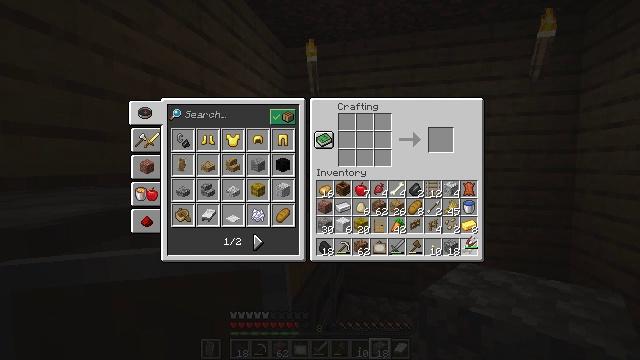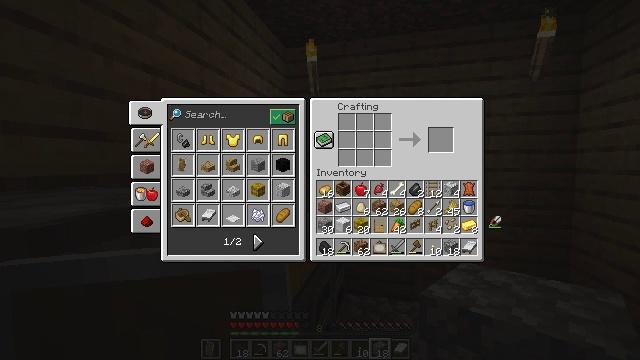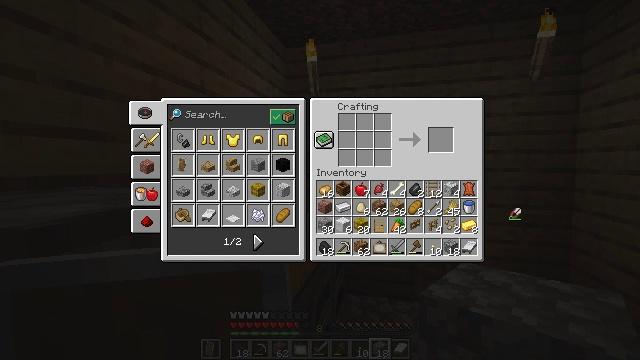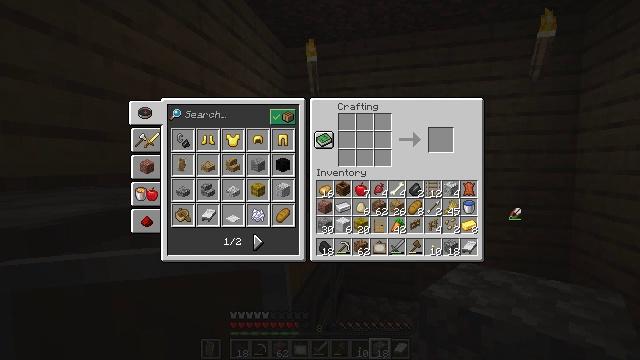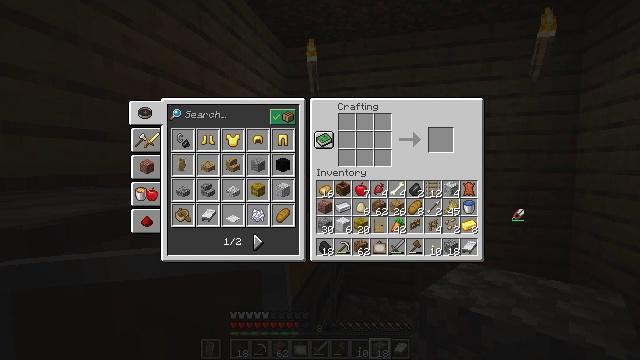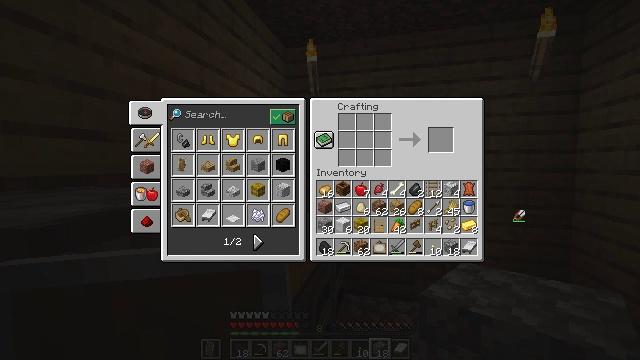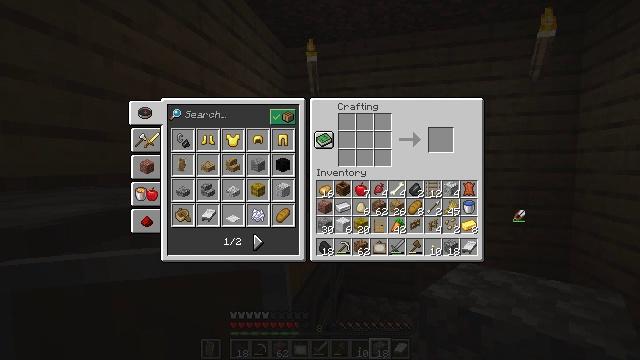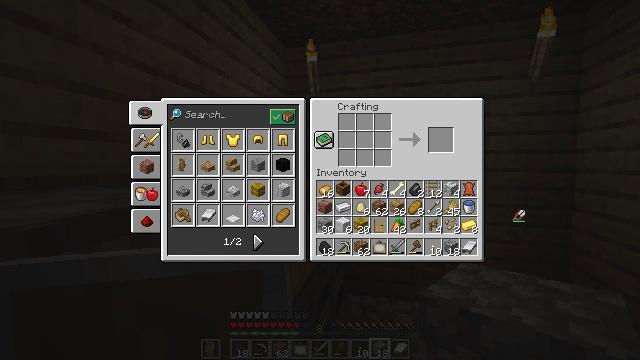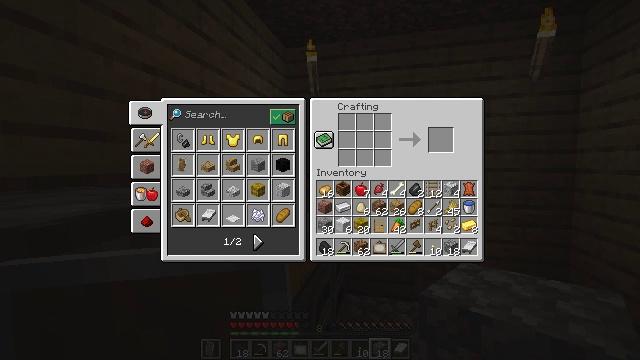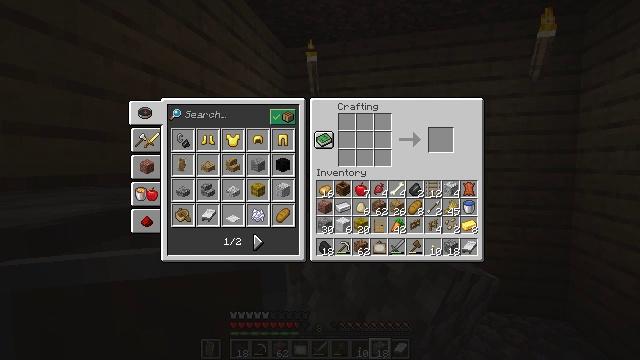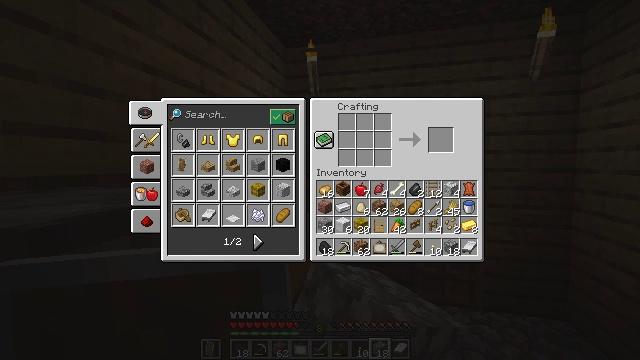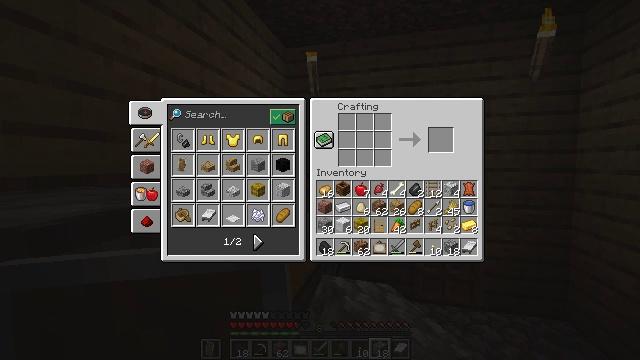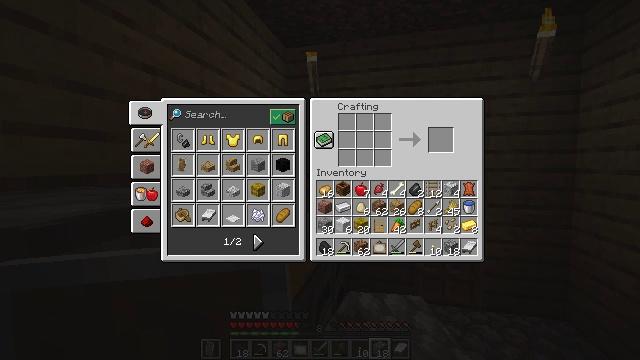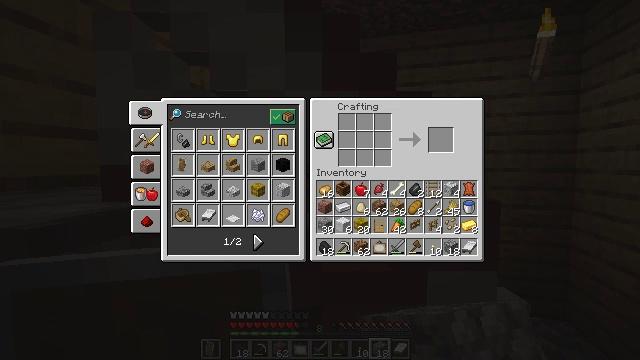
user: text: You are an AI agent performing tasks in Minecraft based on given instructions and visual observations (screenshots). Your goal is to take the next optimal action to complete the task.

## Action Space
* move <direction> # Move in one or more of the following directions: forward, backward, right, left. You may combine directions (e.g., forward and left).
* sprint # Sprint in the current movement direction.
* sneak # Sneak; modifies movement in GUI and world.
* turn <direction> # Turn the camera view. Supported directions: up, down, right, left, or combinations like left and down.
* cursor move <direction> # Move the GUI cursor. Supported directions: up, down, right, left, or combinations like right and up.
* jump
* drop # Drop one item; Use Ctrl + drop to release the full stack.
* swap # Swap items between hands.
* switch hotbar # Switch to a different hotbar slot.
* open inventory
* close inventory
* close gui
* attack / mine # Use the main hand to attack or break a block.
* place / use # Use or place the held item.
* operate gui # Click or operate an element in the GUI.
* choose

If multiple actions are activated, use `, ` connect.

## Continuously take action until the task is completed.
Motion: motion action
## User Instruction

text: Remove shears from the inventory.
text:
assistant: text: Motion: turn right and up
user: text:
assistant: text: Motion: turn right and up
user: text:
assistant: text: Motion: no_op
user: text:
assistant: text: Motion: no_op
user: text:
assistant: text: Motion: attack / mine
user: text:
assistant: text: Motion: attack / mine
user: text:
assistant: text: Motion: attack / mine
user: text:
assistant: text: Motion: no_op
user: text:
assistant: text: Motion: no_op
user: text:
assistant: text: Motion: no_op
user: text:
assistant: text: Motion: no_op
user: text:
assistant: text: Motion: no_op
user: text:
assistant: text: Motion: no_op
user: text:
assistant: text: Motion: no_op